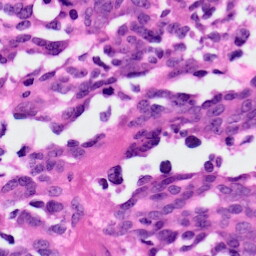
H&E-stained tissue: Ovarian